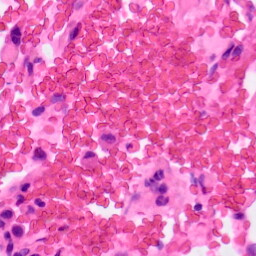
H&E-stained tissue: Lung